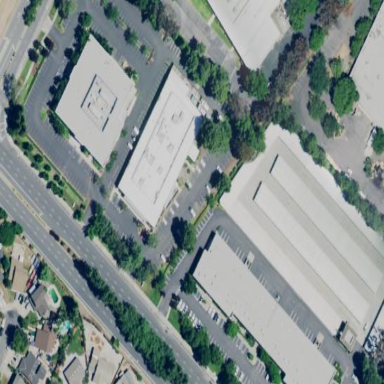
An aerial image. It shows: Storage rental shop.